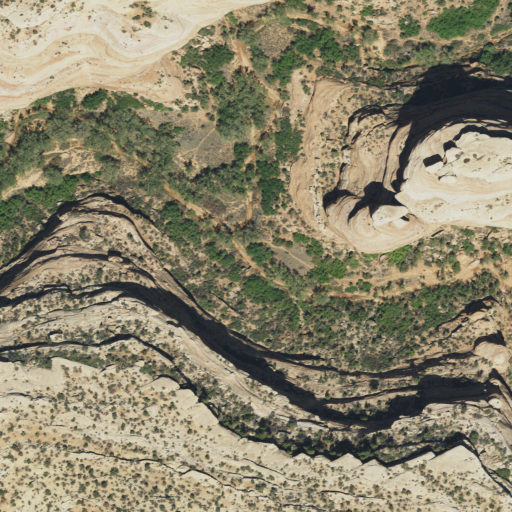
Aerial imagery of valley in Utah named Kane Gulch containing shrub, evergreen forest, woody wetlands, barren land, and open development